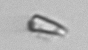
Label: detritus_transparent